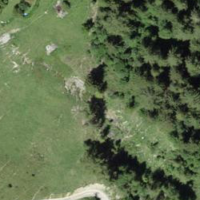
EUNIS habitat code: 23
Species observed at this site:
Sambucus racemosa